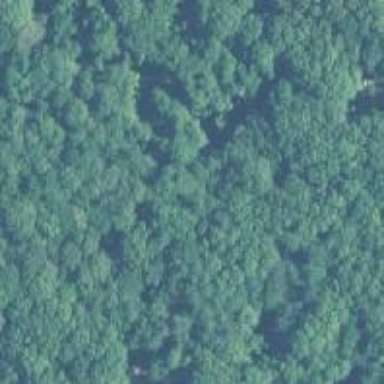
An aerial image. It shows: Mixed woodland area with various types of leaves.